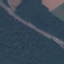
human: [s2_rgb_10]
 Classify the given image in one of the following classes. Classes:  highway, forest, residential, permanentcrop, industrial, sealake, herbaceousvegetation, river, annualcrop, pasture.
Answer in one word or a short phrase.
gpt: Highway